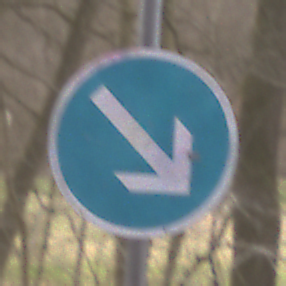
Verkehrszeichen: VorgeschriebeneVorbeifahrtRechts
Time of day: MorningAfternoon
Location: Outdoor (Nature)
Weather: Overcast
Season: Autumn
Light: Natural